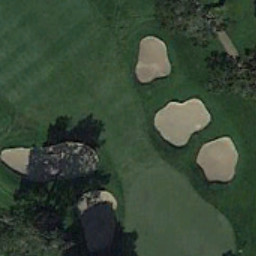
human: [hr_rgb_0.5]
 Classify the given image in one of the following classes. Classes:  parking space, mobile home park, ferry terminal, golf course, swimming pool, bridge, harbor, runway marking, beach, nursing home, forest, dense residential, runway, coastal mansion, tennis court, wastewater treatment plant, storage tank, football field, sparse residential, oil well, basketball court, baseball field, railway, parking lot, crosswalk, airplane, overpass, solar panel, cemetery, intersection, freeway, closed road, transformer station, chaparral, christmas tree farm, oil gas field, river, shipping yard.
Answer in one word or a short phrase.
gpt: golf course